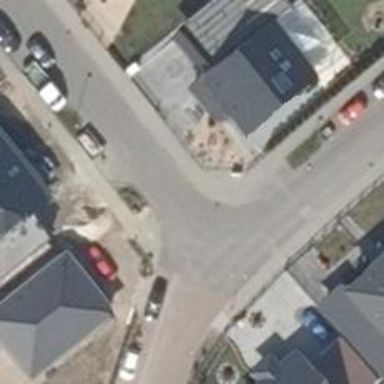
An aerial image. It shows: Detached building with gabled roof.